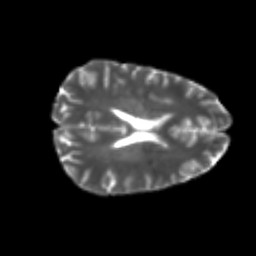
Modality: T2w
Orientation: axial
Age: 24
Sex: female
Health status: healthy
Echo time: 0.074 s